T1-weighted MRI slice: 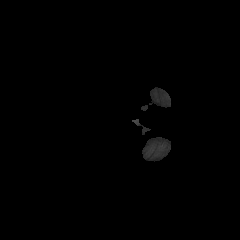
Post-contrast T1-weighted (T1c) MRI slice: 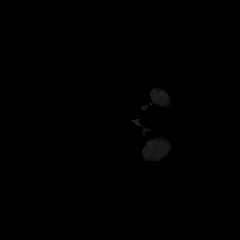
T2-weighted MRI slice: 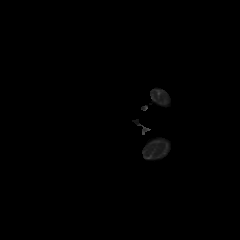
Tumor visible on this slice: no